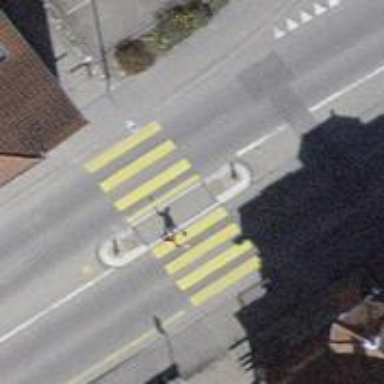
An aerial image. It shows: Marked road crossing with pedestrian island.